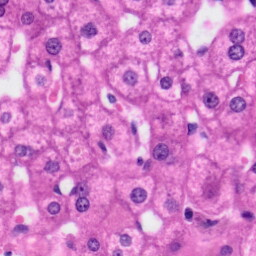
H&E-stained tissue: Liver